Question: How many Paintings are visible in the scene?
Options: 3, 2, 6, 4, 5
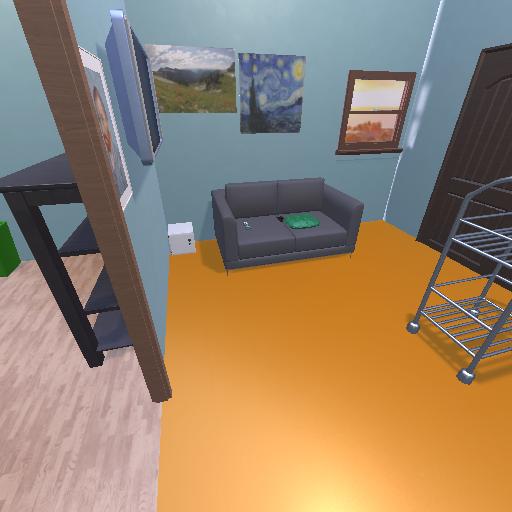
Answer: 3